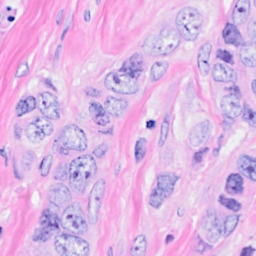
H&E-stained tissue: Breast